Question: I have a problem with streaming small images from database using EF5 and MVC3
It works great when I stream 1 picture out, but when a page contains like 5 of those pictures its like glue and they take up to 5 seconds to load eventhough each are only like 5-200kb large.

I read some post and added this to web.config
'''
<system.net>
<connectionManagement>
<add address="*" maxconnection="100" />
</connectionManagement>
</system.net>
'''
It didnt have any effect on my issue.
And using this for streaming:
'''
public class ImageResult : ActionResult
{
public ImageResult(Stream imageStream, string contentType)
{
if (imageStream == null)
throw new ArgumentNullException("imageStream");
if (contentType == null)
throw new ArgumentNullException("contentType");
this.ImageStream = imageStream;
this.ContentType = contentType;
}
public Stream ImageStream { get; private set; }
public string ContentType { get; private set; }
public override void ExecuteResult(ControllerContext context)
{
if (context == null)
throw new ArgumentNullException("context");
HttpResponseBase response = context.HttpContext.Response;
response.ContentType = this.ContentType;
byte[] buffer = new byte[4096];
while (true)
{
int read = this.ImageStream.Read(buffer, 0, buffer.Length);
if (read == 0)
break;
response.OutputStream.Write(buffer, 0, read);
}
response.End();
}
}
'''
I removed the ImageResult and added return File...... speeds things up, but still not acceptable speeds..... 2 seconds for 18kb file.
Controller:
'''
[SessionState(SessionStateBehavior.Disabled)]
public class ContentController : Controller
{
.....
public ActionResult Thumbnail(int fileID, int width)
{
var thumbnail = _fileRep.GetThumbnail(fileID, width);
return File(thumbnail.FileContent, thumbnail.ContentType);
}
'''
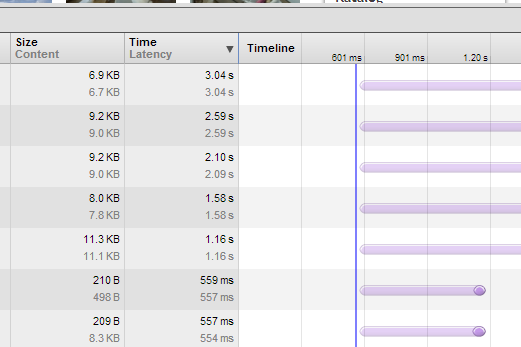
Answer: Most probably the issue you are facing is caused by the fact that access to ASP.NET session state is exclusive per session. This means that if two concurrent requests are made for the same session (by using the same SessionID value), the first request gets exclusive access to the session information. The second request executes only after the first request is finished. You can read more about it here: <URL>
If your actions methods for the images doesn't require access to session, you can resolve your issue by decorating the controller with <URL> attribute:
'''
[SessionState(SessionStateBehavior.Disabled)]
'''
This will allow the controller to handle the requests in way.
In case when you need read access to session, you can try using the 'SessionStateBehavior.ReadOnly' value. This will not result in an exclusive lock but the request will still have to wait for a lock set by a read-write request.